Question: This is my aim:

I have a 'linearlayout' where everything is 'centered' both 'vertically' and 'horizontally'
'''
<LinearLayout xmlns:android="http://schemas.android.com/apk/res/android"
android:orientation="vertical"
android:layout_width="match_parent"
android:layout_height="match_parent"
android:gravity="center">
<EditText
android:id="@+id/username"
android:layout_width="wrap_content"
android:layout_height="wrap_content"
android:background="@drawable/top_edittext_form_bg"
android:hint="Email or Username"
android:layout_gravity="center_horizontal"
android:layout_margin="5pt"/>
<EditText
android:id="@+id/password"
android:layout_width="wrap_content"
android:layout_height="wrap_content"
android:background="@drawable/bottom_edittext_form_bg"
android:inputType="textPassword"
android:hint="Password"
android:layout_gravity="center_horizontal"
android:layout_margin="5pt" />
...
'''
I have been messing around trying to take out the 'layout_margin', but this affects all elements (even the ones underneath these two).
Is there any way for me to simply combine these two 'edittexts' like in the picture without affecting my 'linearlayout'?
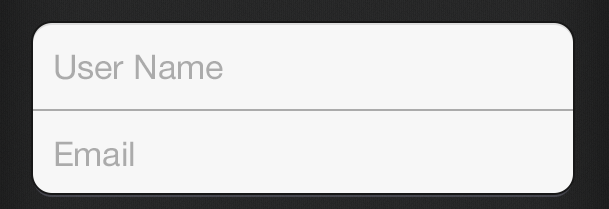
Answer: Try this:
'''
...
<EditText
android:id="@+id/username"
android:layout_width="wrap_content"
android:layout_height="wrap_content"
android:background="@drawable/top_edittext_form_bg"
android:hint="Email or Username"
android:layout_gravity="center_horizontal"
android:layout_marginTop="5pt"
android:layout_marginLeft="5pt"
android:layout_marginRight="5pt"
/>
<EditText
android:id="@+id/password"
android:layout_width="wrap_content"
android:layout_height="wrap_content"
android:background="@drawable/bottom_edittext_form_bg"
android:inputType="textPassword"
android:hint="Password"
android:layout_gravity="center_horizontal"
android:layout_marginBottom="5pt"
android:layout_marginLeft="5pt"
android:layout_marginRight="5pt"
/>
...
'''
Tell me if it works. :)